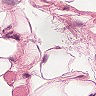
Metastatic tissue present: no